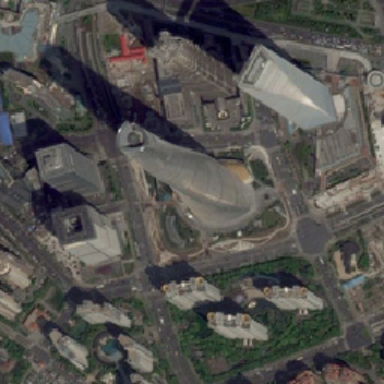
A three-story building in the middle of the business district .